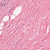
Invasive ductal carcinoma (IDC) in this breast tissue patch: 0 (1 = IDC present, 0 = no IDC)